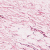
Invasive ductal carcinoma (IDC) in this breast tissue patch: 0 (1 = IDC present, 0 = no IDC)